Question: ## Question:
The generated XML file from an .XSD template produces the output pasted below. Since 'category''s keys are 'image', my standard way of parsing the 'image' items wont work on 'category'. I would like to place the 'category name="Category #"' into an array, How can I make an array from the category fields.
## What I need:
What I want is an array of dictionaries. Each position contains a dictionary representing one category, and each dictionary contains images for that category.
> 'Array: @"Category 1",@"Category 2",@"Category 3";''For each Array, a Dictionary with: '''

## XML Output:
'''
<?xml version="1.0" encoding="UTF-8"?>
<app xmlns="http://www.wrightscs.com/_xml_.xsd" xmlns:xsi="http://www.w3.org/2001/XMLSchema-instance" xsi:schemaLocation="http://www.wrightscs.com/_xml_.xsd" name="Testing" unlock_product_id="com.wrightscs.all">
<bannerImg>http://www.wrightscs.com</bannerImg>
<category name="Category 1" icon="http://www.wrightscs.com">

<title>title</title>
<thumbUrl>http://www.wrightscs.com</thumbUrl>
<sampleUrl>http://www.wrightscs.com</sampleUrl>
<imageUrl>http://www.wrightscs.com</imageUrl>
<description>These items / keys not an issue.</description>
<infoUrl>http://www.wrightscs.com</infoUrl>
<license>http://www.wrightscs.com</license>
<licenseUrl>http://www.wrightscs.com</licenseUrl>

</category>
<category name="Category 2" icon="http://www.wrightscs.com">

<title>title</title>
<thumbUrl>http://www.wrightscs.com</thumbUrl>
<sampleUrl>http://www.wrightscs.com</sampleUrl>
<imageUrl>http://www.wrightscs.com</imageUrl>
<description>These items / keys not an issue.</description>
<infoUrl>http://www.wrightscs.com</infoUrl>
<license>http://www.wrightscs.com</license>
<licenseUrl>http://www.wrightscs.com</licenseUrl>

</category>
<category name="Category 3" icon="http://www.wrightscs.com">

<title>title</title>
<thumbUrl>http://www.wrightscs.com</thumbUrl>
<sampleUrl>http://www.wrightscs.com</sampleUrl>
<imageUrl>http://www.wrightscs.com</imageUrl>
<description>These items / keys not an issue.</description>
<infoUrl>http://www.wrightscs.com</infoUrl>
<license>http://www.wrightscs.com</license>
<licenseUrl>http://www.wrightscs.com</licenseUrl>

</category>
</app>
'''
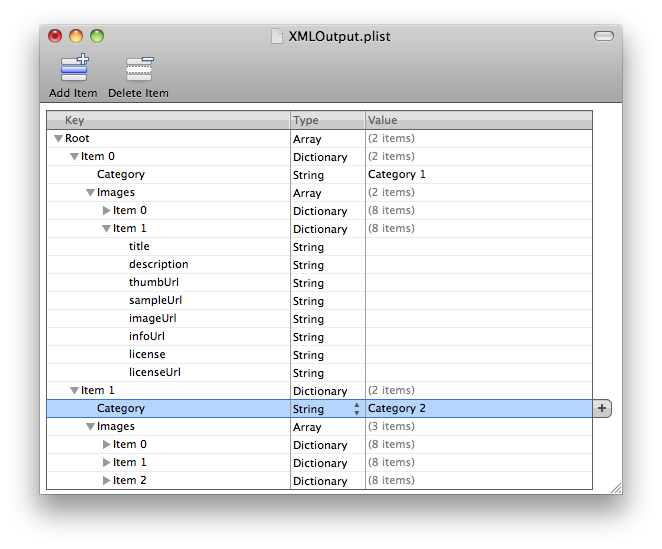
Answer: ## The Solution:
'''
#pragma mark -
#pragma mark Delegate Received
-(void)parsingComplete:(XMLDataSource*)theParser {
NSArray *categoryArray = [theParser getCategories];
[categoryArray writeToFile:PLIST atomically:YES];
}
- (void)receivedItems:(NSArray *)theItems {
NSMutableArray *dataItems = [[NSMutableArray alloc] init];
[dataItems addObjectsFromArray:[NSArray arrayWithContentsOfFile:PLIST]];
NSDictionary * dataItem = [dataItems objectAtIndex:categoryIndex];
data_ = [dataItem objectForKey:@"images"];
[[NSNotificationCenter defaultCenter] postNotificationName:@"updateThumbs" object:nil];
}
#pragma mark -
#pragma mark Parsing Delegates
- (void)parse:(NSData *)data withDelegate:(id)sender onComplete:(SEL)callback
{
parentDelegate = sender;
onCompleteCallback = callback;
loading = YES;
NSXMLParser *parser = [[NSXMLParser alloc] initWithData:data];
[parser setDelegate:self];
[parser setShouldProcessNamespaces:NO];
[parser setShouldReportNamespacePrefixes:NO];
[parser setShouldResolveExternalEntities:NO];
[parser parse];
}
- (void)parser:(NSXMLParser *)parser parseErrorOccurred:(NSError *)parseError {
parsed = NO;
loading = NO;
}
- (void)parser:(NSXMLParser *)parser didStartElement:(NSString *)elementName namespaceURI:(NSString *)namespaceURI
qualifiedName:(NSString *)qName attributes:(NSDictionary *)attributeDict
{
NSString *element = [elementName stringByTrimmingCharactersInSet:[NSCharacterSet whitespaceAndNewlineCharacterSet]];
currentElement = element;
if ([[currentElement lowercaseString] isEqual:@"image"]) {
inImage = YES;
itemsDictionary = [[NSMutableDictionary alloc] init];
[itemsDictionary addEntriesFromDictionary:attributeDict];
}
if ([[currentElement lowercaseString] isEqual:@"category"]) {
inCategory = YES;
categoryDictionary = [[NSMutableDictionary alloc] init];
[categoryDictionary addEntriesFromDictionary:attributeDict];
}
}
- (void)parser:(NSXMLParser *)parser didEndElement:(NSString *)elementName namespaceURI:(NSString *)namespaceURI
qualifiedName:(NSString *)qName
{
NSString *element = [elementName stringByTrimmingCharactersInSet:[NSCharacterSet whitespaceAndNewlineCharacterSet]];
if ([[element lowercaseString] isEqual:@"image"]) {
inImage = NO;
[items addObject:[itemsDictionary copy]];
}
if ([[element lowercaseString] isEqual:@"category"]) {
inCategory = NO;
[categoryDictionary setObject:[items copy] forKey:@"images"];
[items removeAllObjects];
[categories addObject:[categoryDictionary copy]];
}
}
- (void)parser:(NSXMLParser *)parser foundCharacters:(NSString *)string
{
NSString *stringValue = [string stringByTrimmingCharactersInSet:[NSCharacterSet whitespaceAndNewlineCharacterSet]];
NSString *element = [currentElement stringByTrimmingCharactersInSet:[NSCharacterSet whitespaceAndNewlineCharacterSet]];
/* skip over blank elements. */
if (stringValue == nil || [stringValue isEqual:@""]) {
return;
}
if (element != nil && [element length] > 0) {
if (inImage) {
if ([itemsDictionary objectForKey:element] != nil) {
[itemsDictionary setObject:[NSString stringWithFormat:@"%@%@", [itemsDictionary objectForKey:element], stringValue]
forKey:element];
} else {
[itemsDictionary setObject:stringValue forKey:element];
}
} else if ((!inImage) && (inCategory)) {
if ([categoryDictionary objectForKey:element] != nil) {
[categoryDictionary setObject:[NSString stringWithFormat:@"%@%@", [categoryDictionary objectForKey:element], stringValue]
forKey:element];
} else {
[categoryDictionary setObject:stringValue forKey:element];
}
} else {
if ([root objectForKey:element] != nil) {
[root setObject:stringValue forKey:element];
}
}
}
}
- (void)parserDidStartDocument:(NSXMLParser *)parser {
NSError * err;
if(![[NSFileManager defaultManager] fileExistsAtPath:PLIST]) {
[[NSFileManager defaultManager] removeItemAtPath:PLIST error:&err];
}
}
- (void)parserDidEndDocument:(NSXMLParser *)parser
{
parsed = YES;
loading = NO;
if ([parentDelegate respondsToSelector:onCompleteCallback]) {
[parentDelegate performSelector:onCompleteCallback withObject:self];
}
if ([self respondsToSelector:@selector(receivedItems:)])
[self receivedItems:items];
else
SHOW_ALERT(@"parserDidEndDocument:", @"receivedItems: not responding!", nil, @"Okay", nil)
}
#pragma mark -
#pragma mark Setters / Getters
- (id)delegate {
return self;
}
- (void)setDelegate:(id)new_delegate {
_delegate = self;
}
- (BOOL)isSuccessful {
return success;
}
- (BOOL)isLoading {
return loading;
}
- (BOOL)isParsed {
return parsed;
}
- (NSArray *)getCategories {
return categories;
}
- (NSDictionary *)getRoot {
return root;
}
- (void)dealloc {
[super dealloc];
}
'''